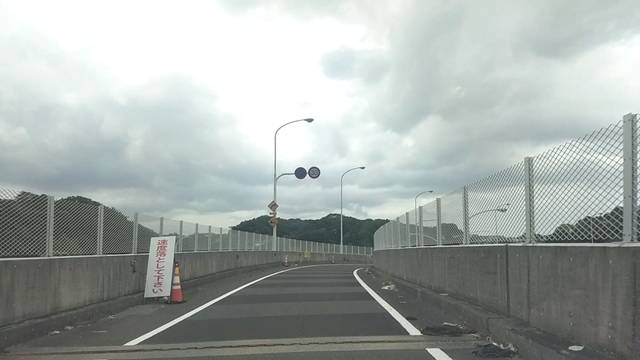
Region: Japan
Coordinates: 35.36, 139.509